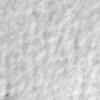
Label: no_change